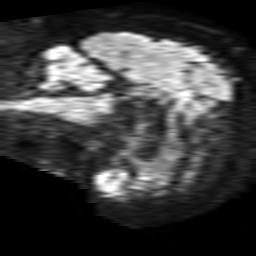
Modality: TRACE
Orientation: sagittal
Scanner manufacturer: philips
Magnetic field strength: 1.5 T
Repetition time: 4.301 s
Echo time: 0.07117 s